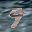
Label: 9